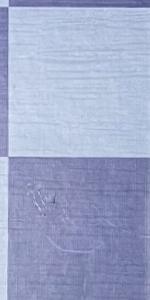
Label: Empty